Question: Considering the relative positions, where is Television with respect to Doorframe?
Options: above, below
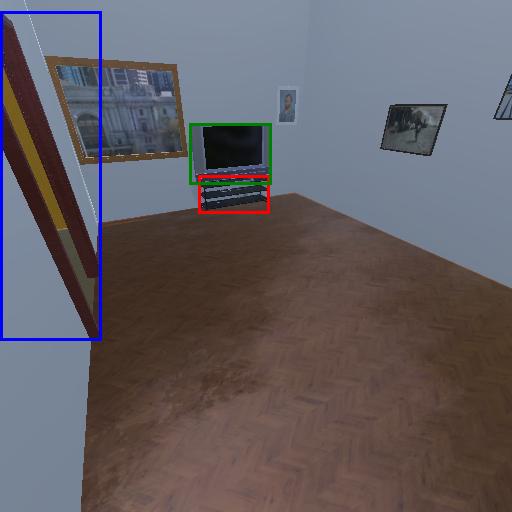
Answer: above